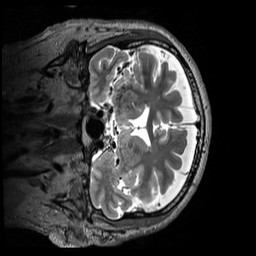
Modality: T2w
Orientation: coronal
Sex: male
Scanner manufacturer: siemens
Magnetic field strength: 3 T
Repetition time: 3.2 s
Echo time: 0.409 s